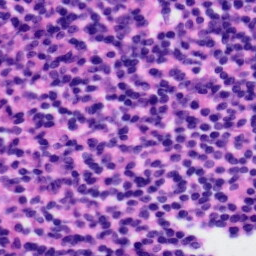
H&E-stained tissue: Tonsil